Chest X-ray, PA view. Patient: 40 years old, sex F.
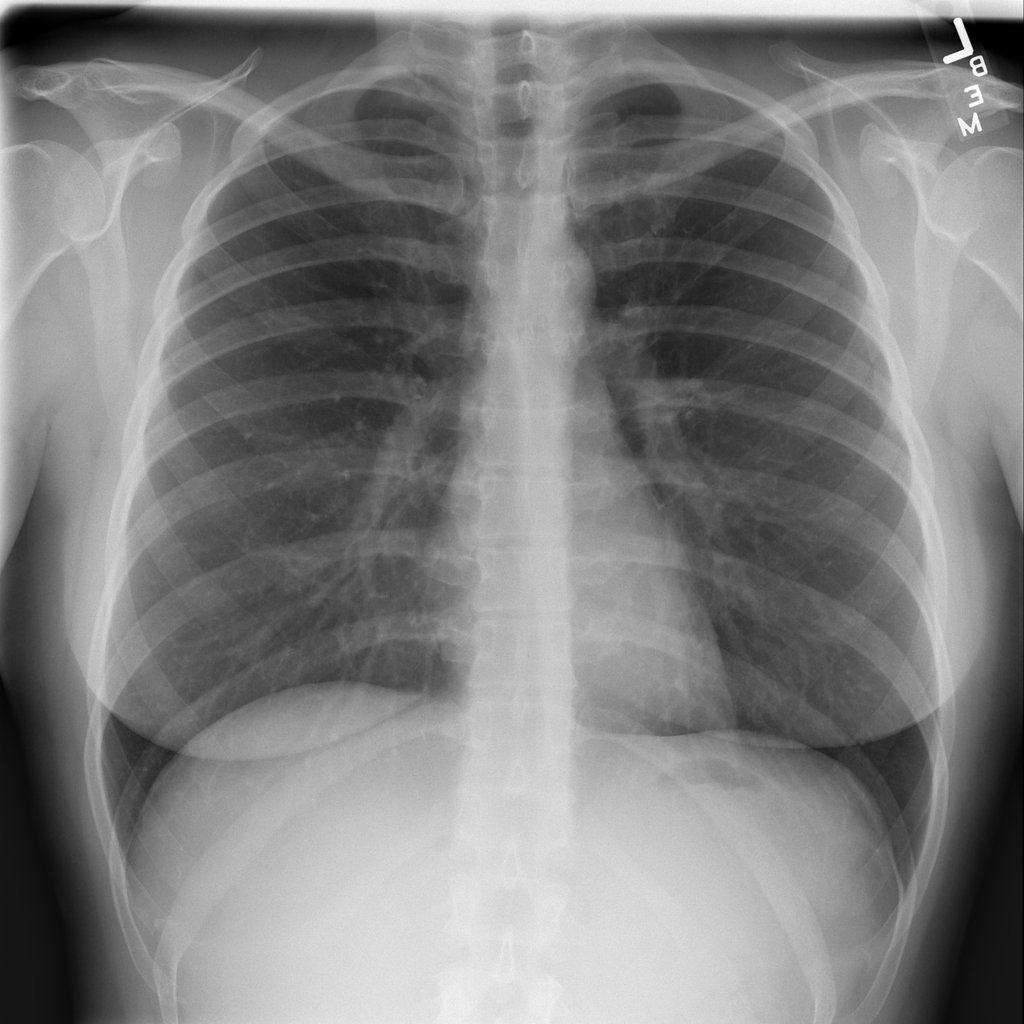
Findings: No Finding